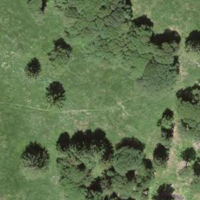
EUNIS habitat code: 41
Species observed at this site:
Euphorbia cyparissias